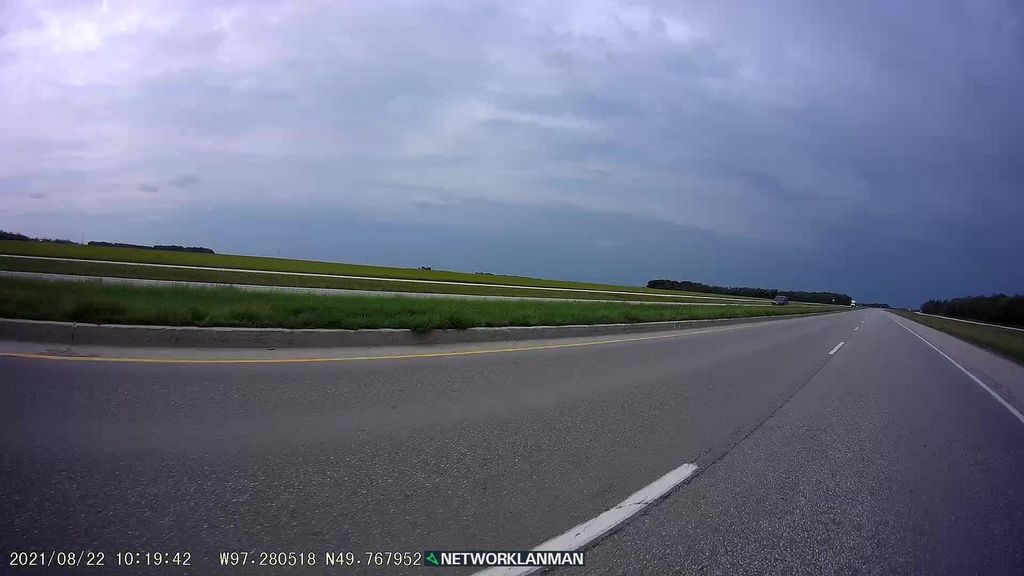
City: winnipeg